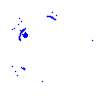
Particle: pion